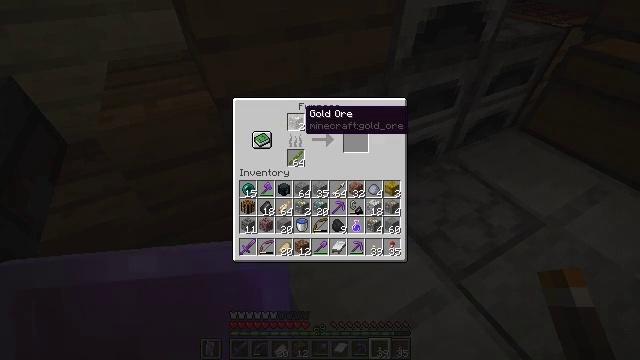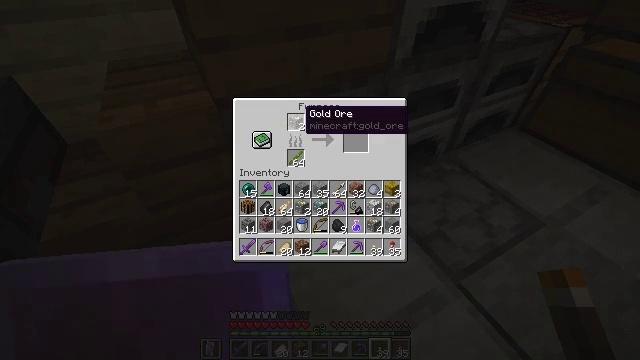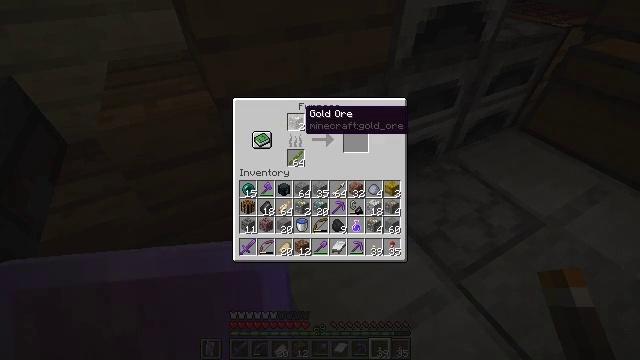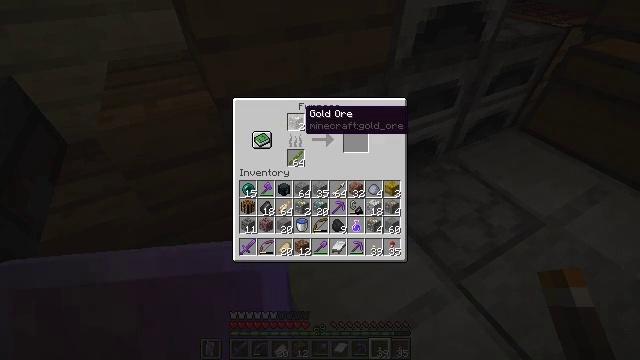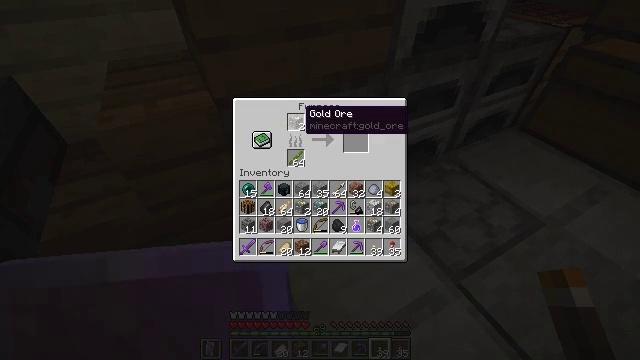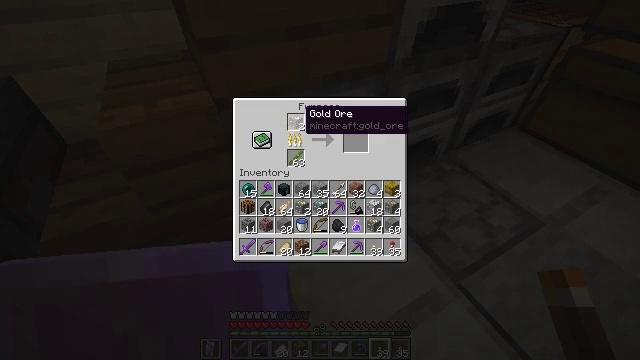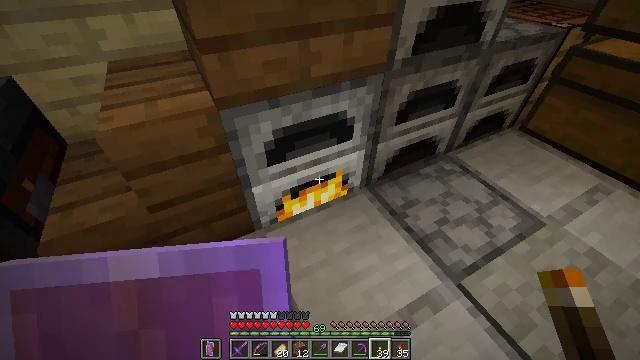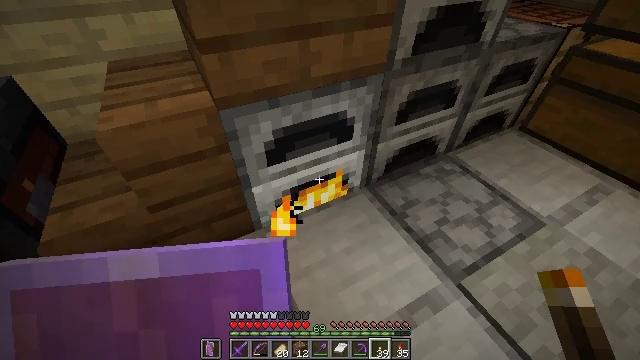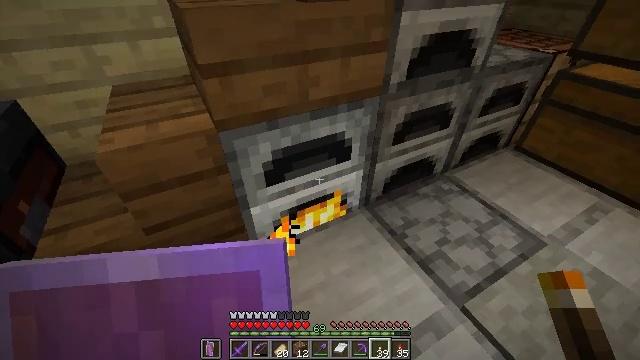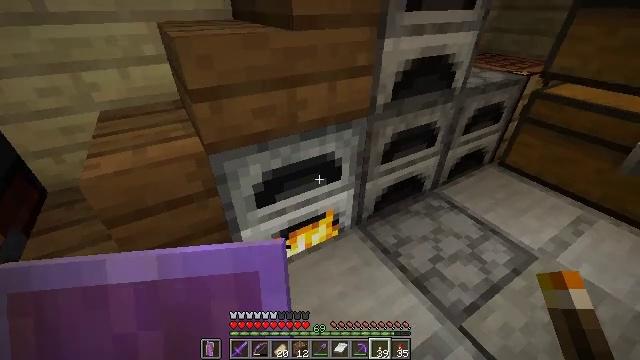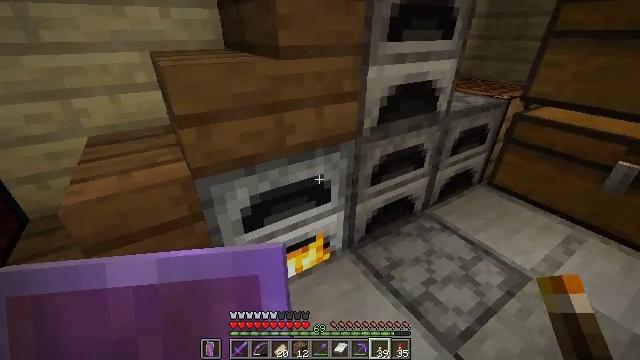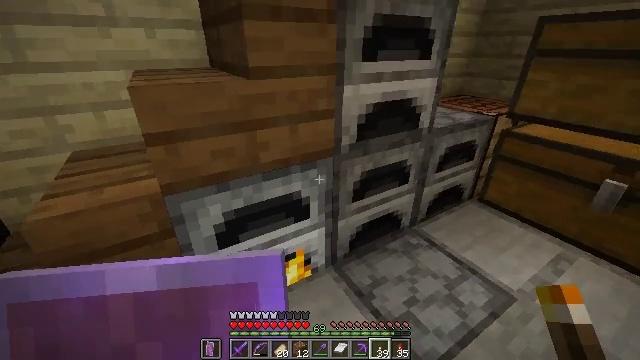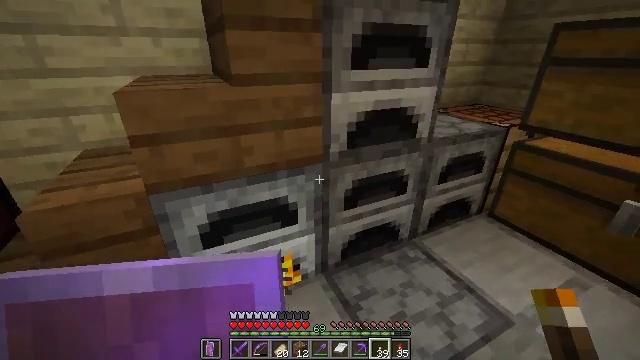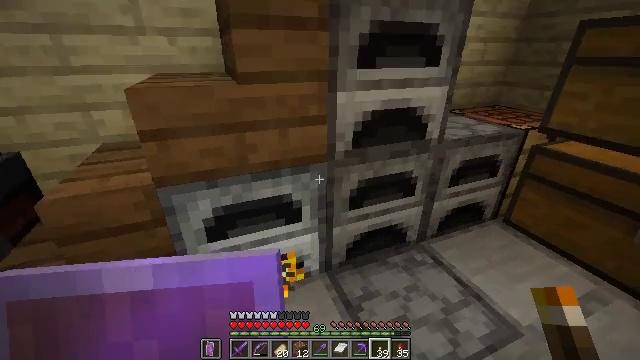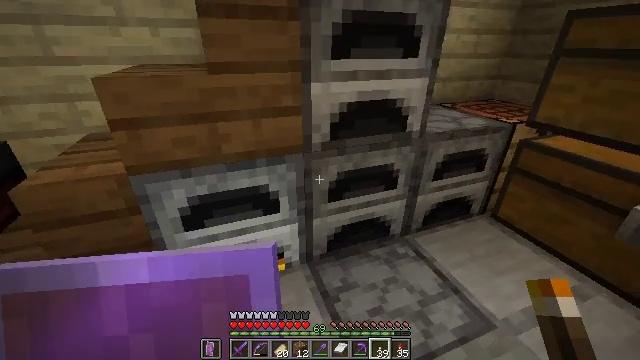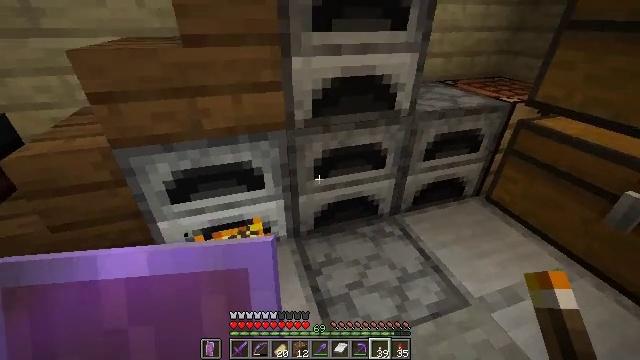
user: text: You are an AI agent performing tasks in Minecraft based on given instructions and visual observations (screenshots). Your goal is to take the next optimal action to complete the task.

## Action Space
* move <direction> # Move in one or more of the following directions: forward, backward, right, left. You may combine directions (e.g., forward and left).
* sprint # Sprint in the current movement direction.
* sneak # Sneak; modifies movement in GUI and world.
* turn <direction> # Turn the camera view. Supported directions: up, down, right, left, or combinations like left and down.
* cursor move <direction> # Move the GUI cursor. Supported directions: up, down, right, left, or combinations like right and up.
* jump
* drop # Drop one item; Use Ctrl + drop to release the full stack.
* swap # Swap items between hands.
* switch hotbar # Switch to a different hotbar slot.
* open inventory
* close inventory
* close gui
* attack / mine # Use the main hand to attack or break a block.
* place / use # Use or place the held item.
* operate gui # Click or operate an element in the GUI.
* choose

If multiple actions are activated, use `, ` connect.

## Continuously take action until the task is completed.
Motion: motion action
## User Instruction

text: craft item air
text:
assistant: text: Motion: no_op
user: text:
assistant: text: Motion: no_op
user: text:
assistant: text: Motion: no_op
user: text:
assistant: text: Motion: no_op
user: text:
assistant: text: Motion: no_op
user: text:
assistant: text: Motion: no_op
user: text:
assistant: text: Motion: no_op
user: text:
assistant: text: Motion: turn up
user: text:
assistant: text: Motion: turn right and up
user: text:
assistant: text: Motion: move right, turn right and up
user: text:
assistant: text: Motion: move right, turn up
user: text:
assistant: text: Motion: move right, turn left and up
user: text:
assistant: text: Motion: move right, turn left
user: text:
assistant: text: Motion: move right, turn left and down
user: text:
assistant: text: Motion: turn left and down
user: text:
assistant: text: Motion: turn down
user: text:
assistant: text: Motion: turn left and down
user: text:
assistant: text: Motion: turn left and down
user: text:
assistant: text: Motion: no_op
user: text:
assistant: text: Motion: no_op
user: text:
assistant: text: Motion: turn right and up
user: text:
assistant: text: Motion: turn right and up
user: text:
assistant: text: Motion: no_op
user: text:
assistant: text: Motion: no_op
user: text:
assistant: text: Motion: turn up
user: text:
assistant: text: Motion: turn up
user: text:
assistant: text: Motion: no_op
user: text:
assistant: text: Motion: no_op
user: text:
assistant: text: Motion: no_op
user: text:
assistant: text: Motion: no_op